Field crop: maize
Growth stage: 2
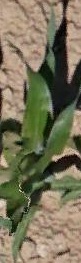
Species: maize